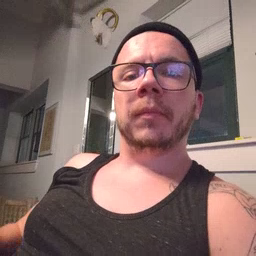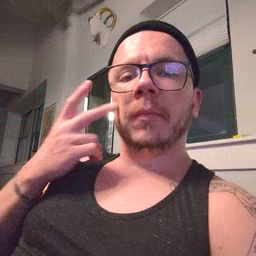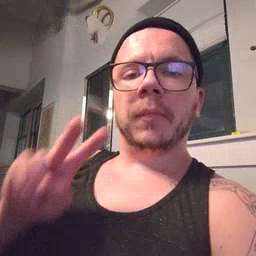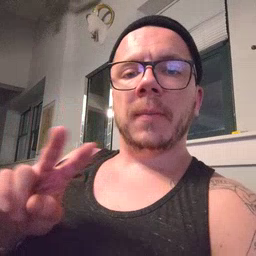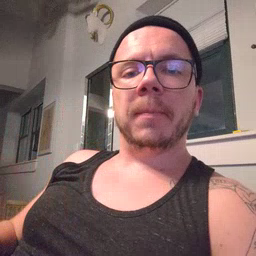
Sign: see